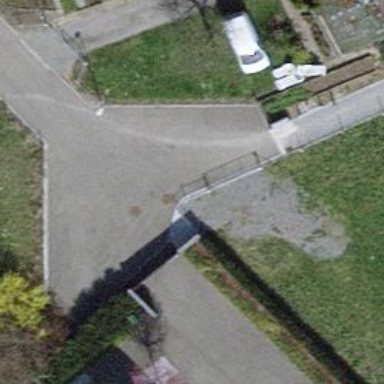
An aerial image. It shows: Turning circle on the road.